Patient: sex F, age 76
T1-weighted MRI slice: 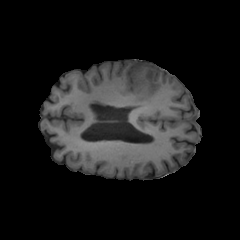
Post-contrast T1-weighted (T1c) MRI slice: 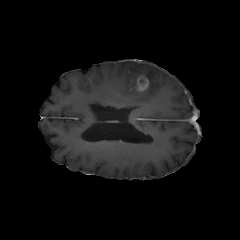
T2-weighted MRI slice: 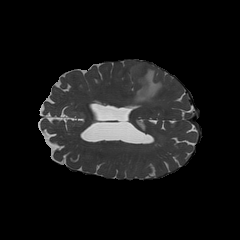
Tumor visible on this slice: yes
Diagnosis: Glioblastoma, IDH-wildtype
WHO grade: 4